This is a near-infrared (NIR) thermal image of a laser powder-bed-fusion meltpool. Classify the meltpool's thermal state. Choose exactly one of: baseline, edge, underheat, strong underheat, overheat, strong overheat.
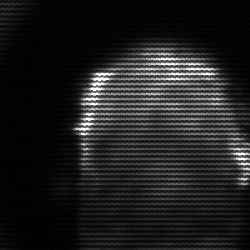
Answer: baseline